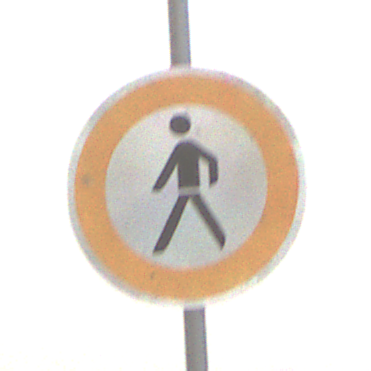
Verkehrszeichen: VerbotFussgaenger
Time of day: MorningAfternoon
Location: Outdoor (Suburban)
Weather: Overcast
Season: NotSpecified
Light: Natural